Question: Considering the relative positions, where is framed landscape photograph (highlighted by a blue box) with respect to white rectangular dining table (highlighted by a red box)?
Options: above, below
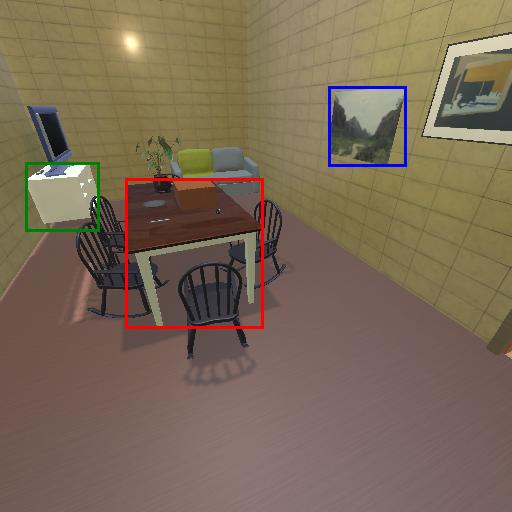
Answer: above